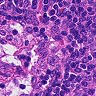
Metastatic tissue present: no